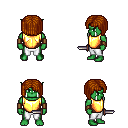
a pixel art fantasy rpg character, male body template, orc, green skin, gold chest armor, white pants, brunette pageboy hairstyle, leather bracers, dagger, four views (front, back, left, right), 2x2 character sprite sheet, small pixel art, hard edges, no anti-aliasing